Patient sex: M
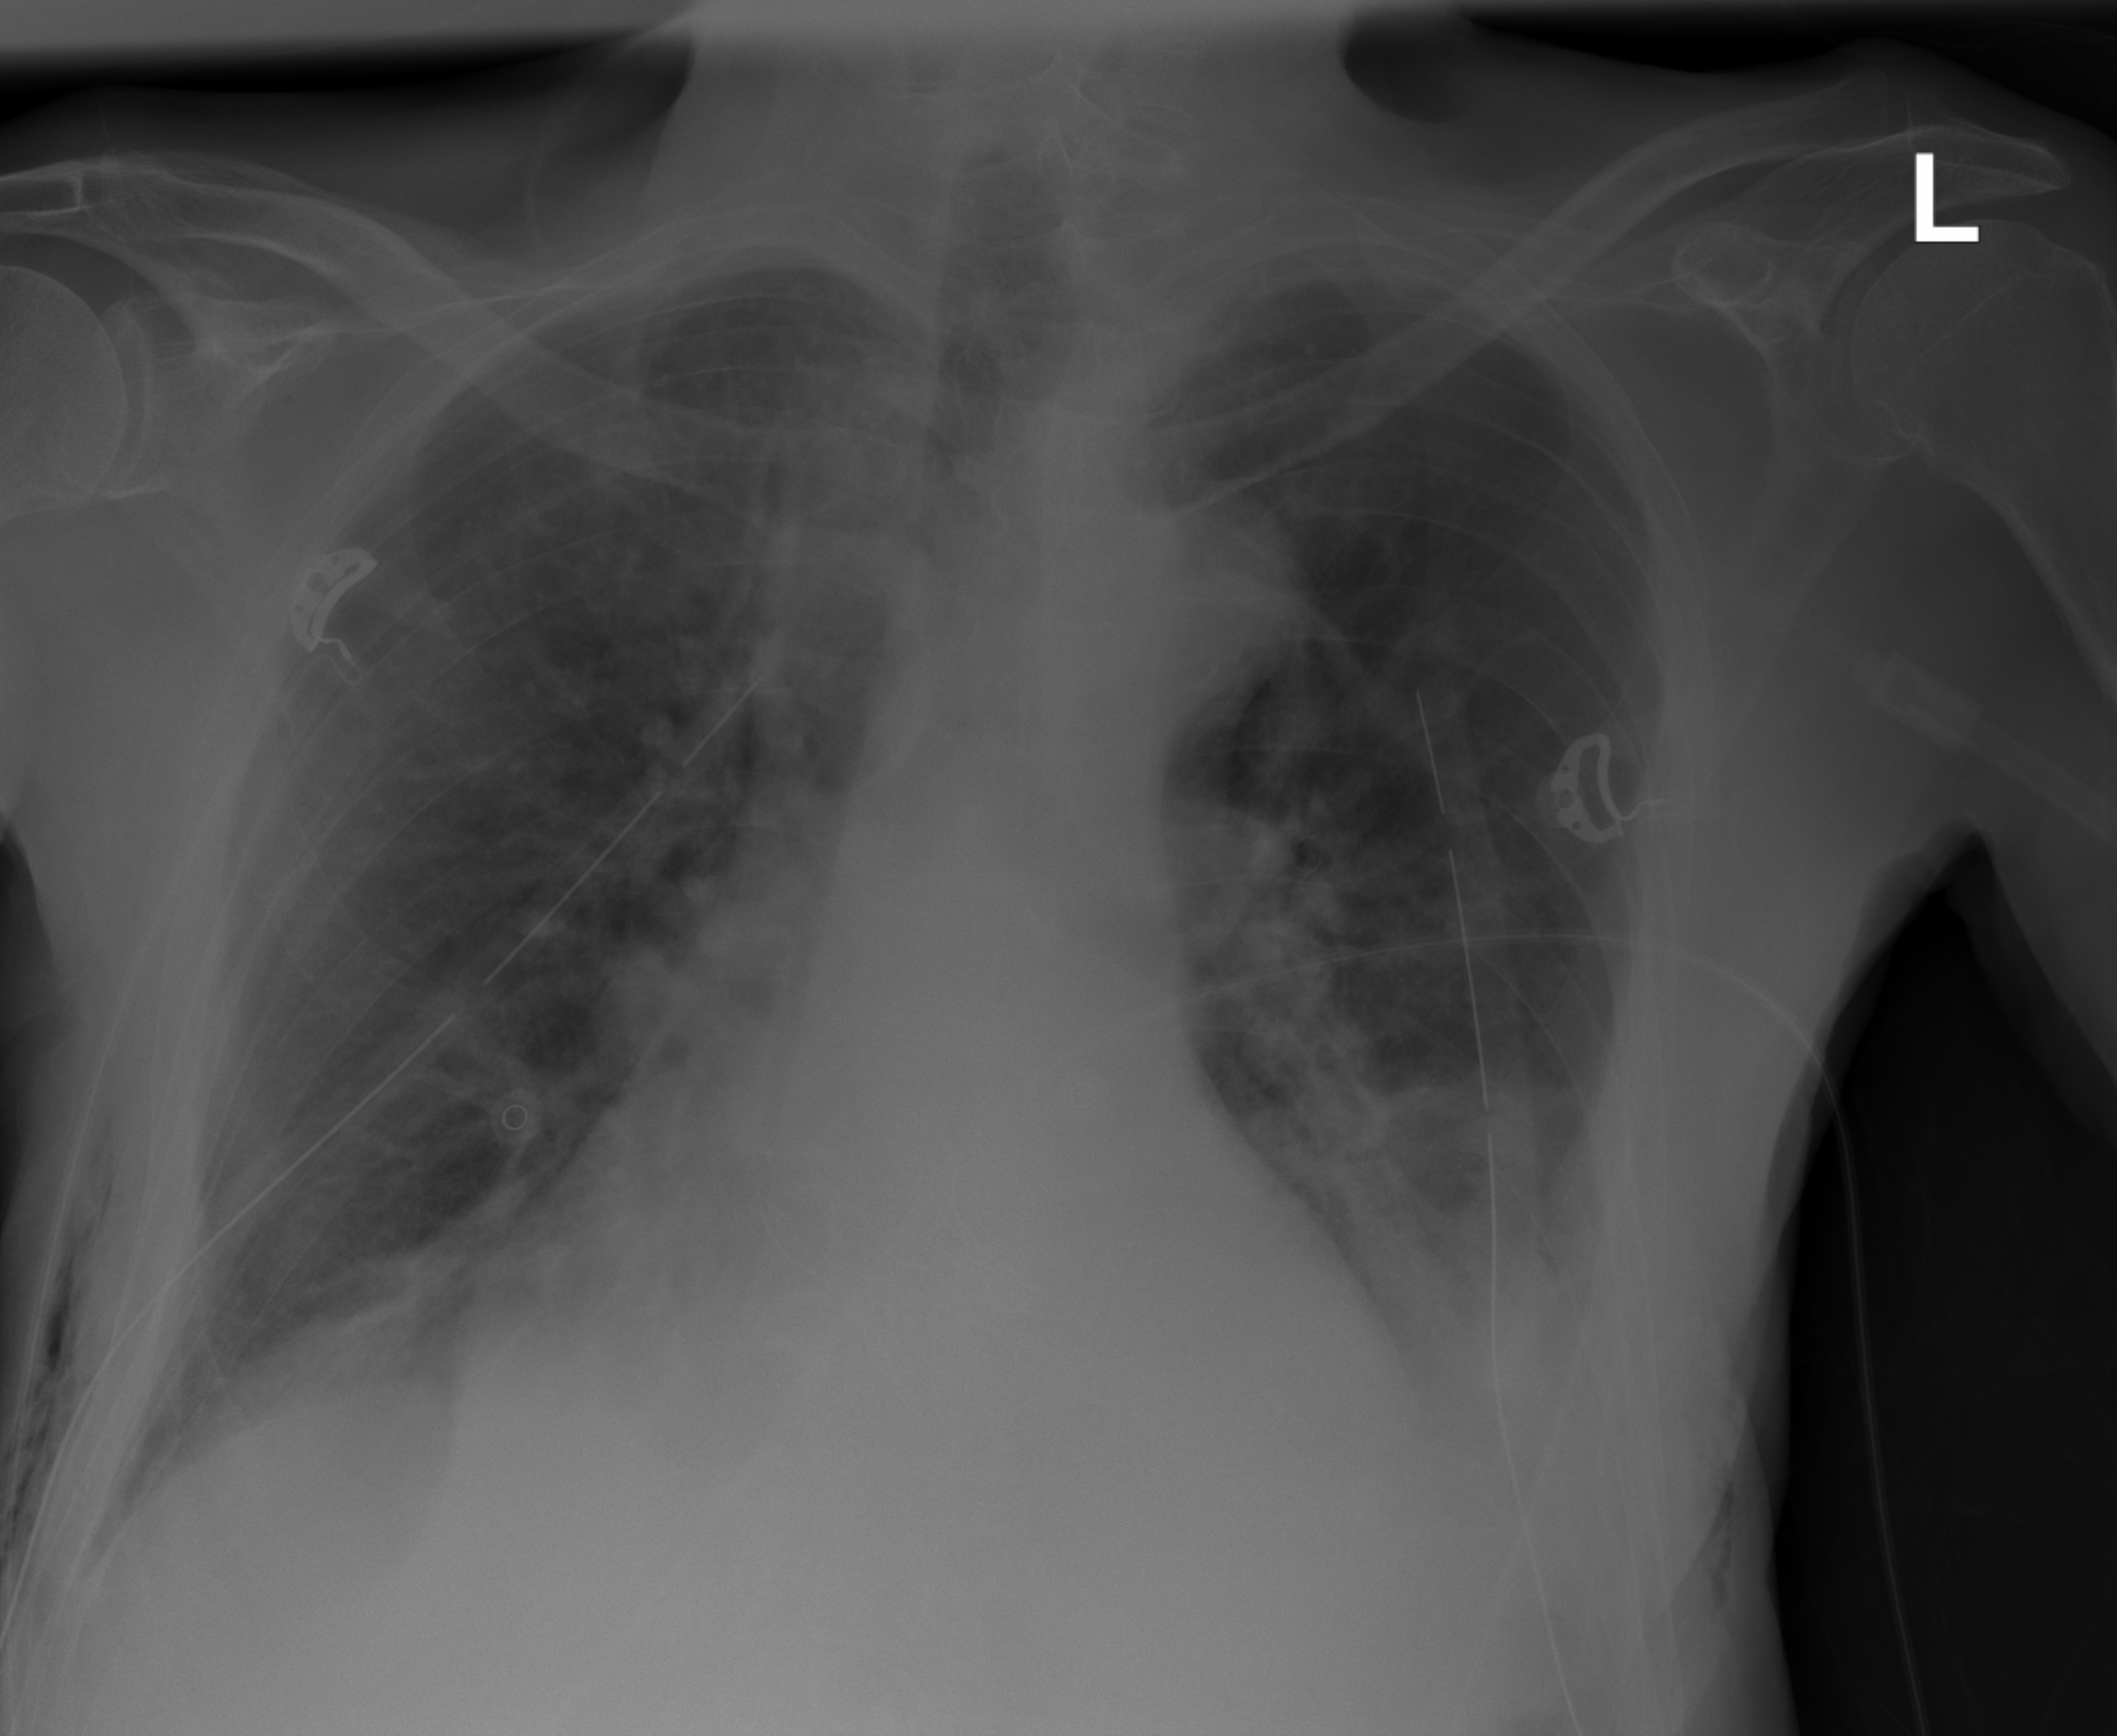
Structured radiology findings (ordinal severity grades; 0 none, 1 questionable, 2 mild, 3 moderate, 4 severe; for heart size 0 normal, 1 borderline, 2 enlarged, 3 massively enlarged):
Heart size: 2
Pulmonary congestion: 1
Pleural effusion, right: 0
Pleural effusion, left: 2
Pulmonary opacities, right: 2
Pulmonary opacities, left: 2
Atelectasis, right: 2
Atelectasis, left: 2